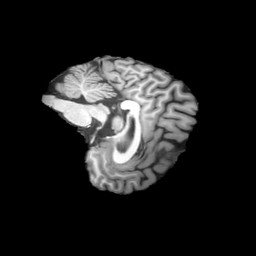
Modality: T1w
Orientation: sagittal